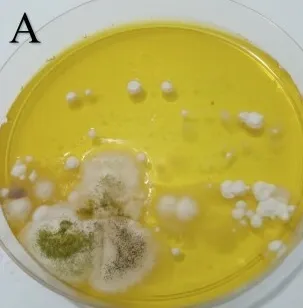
Microbiological culture of Aspergillus fumigatus. A- Colonies greenish with a granular to cottony aspect, in Sabouraud dextrose agar, after five days.
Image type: pathology (van_gieson)